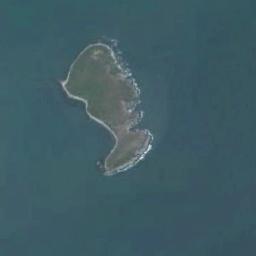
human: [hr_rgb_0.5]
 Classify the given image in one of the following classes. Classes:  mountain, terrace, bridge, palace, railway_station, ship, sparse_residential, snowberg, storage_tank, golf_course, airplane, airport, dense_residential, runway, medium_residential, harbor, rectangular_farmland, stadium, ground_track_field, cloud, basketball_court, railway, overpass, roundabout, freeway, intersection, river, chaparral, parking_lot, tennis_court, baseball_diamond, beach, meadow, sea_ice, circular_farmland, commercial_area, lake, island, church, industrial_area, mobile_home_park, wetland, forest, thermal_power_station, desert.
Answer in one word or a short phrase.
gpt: island